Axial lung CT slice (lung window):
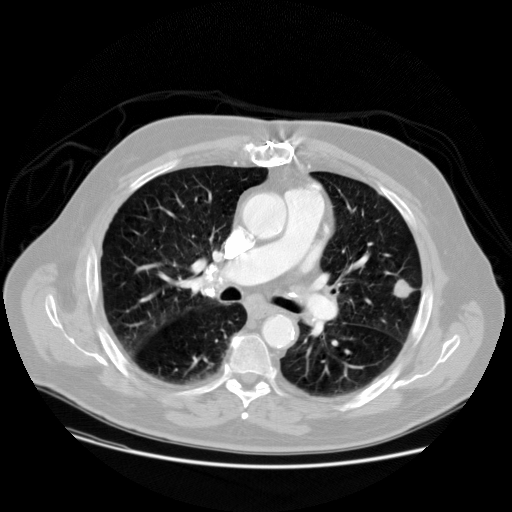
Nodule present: yes
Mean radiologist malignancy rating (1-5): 4